Question: I use Node.js & express and for the view I use Jade template ,
What I want is that the will be on the bottom under the black navigation bar and currently I was not able to do so(it's hiding under the black navbar how can I move it to the bottom ),what I miss here ?
I put the div
This is the code for jade -Layout.jade
'''
html
head
title= title
link(rel="stylesheet", href="bootstrap.min.css")
link(rel='stylesheet', href='//cdnjs.cloudflare.com/ajax/libs/twitter-bootstrap/3.2.0/css/bootstrap-theme.min.css')
script(src='//cdnjs.cloudflare.com/ajax/libs/jquery/2.1.1/jquery.min.js')
body
nav.navbar.navbar-inverse.navbar-fixed-top(role='navigation')
.container
.navbar-header
button.navbar-toggle(data-toggle='collapse', data-target='#bs-example-navbar-collapse-1')
spansronly
span.icon-bar
span.icon-bar
span.icon-bar
#bs-example-navbar-collapse-1.collapse.navbar-collapse
ul.nav.navbar-nav
li
a(href='/recipes/bbq') Tab1
li
a(href='/recipes/bbq') Tab2
div.container
block content
'''
This is the content
extends layout
extends layout
block content
.jumbtroon
h1= 'Test'
I put the div.container in the same indetation of the first div
this is the rendered HTML
'''
<html>
<head>
<title>
Arrivals
</title>
<link href="bootstrap.min.css" rel="stylesheet"></link>
<link href="//cdnjs.cloudflare.com/ajax/libs/twitter-bootstrap/3.2.0/css/bootstrap-theme.min.css" rel="stylesheet"></link>
<script src="//cdnjs.cloudflare.com/ajax/libs/jquery/2.1.1/jquery.min.js"></script>
</head>
<body>
<div>
<nav class="navbar navbar-inverse navbar-fixed-top" role="navigation">
<div class="container">
<div class="navbar-header">
<button class="navbar-toggle" data-target="#bs-example-navbar-collapse-1" data-toggle="collapse">
<spansronly></spansronly>
<span class="icon-bar"></span>
<span class="icon-bar"></span>
<span class="icon-bar"></span>
</button>
</div>
<div id="bs-example-navbar-collapse-1" class="collapse navbar-collapse">
<ul class="nav navbar-nav">
<li>
<a href="/recipes/bbq">
Tab1
</a>
</li>
<li>
<a href="/recipes/bbq">
Tab2
</a>
</li>
</ul>
</div>
</div>
</nav>
</div>
<div class="container">
<div class="jumbtroon">
<h1>
test
</h1>
</div>
</div>
</body>
</html>
'''

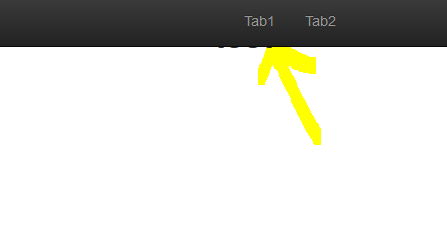
Answer: As the navbar floats on top of the page, the rest of the page's content starts under it . Bootstraps documentation has a solution for this, see <URL>.
Add some padding to the top of the page by adding:
'''
body {
padding-top: 70px;
}
'''
to your custom.css file